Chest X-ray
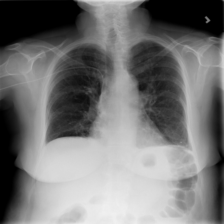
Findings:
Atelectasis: negative
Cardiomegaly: negative
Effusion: positive
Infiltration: negative
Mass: negative
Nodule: negative
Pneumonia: negative
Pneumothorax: negative
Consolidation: negative
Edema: negative
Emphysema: negative
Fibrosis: negative
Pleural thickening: negative
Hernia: negative